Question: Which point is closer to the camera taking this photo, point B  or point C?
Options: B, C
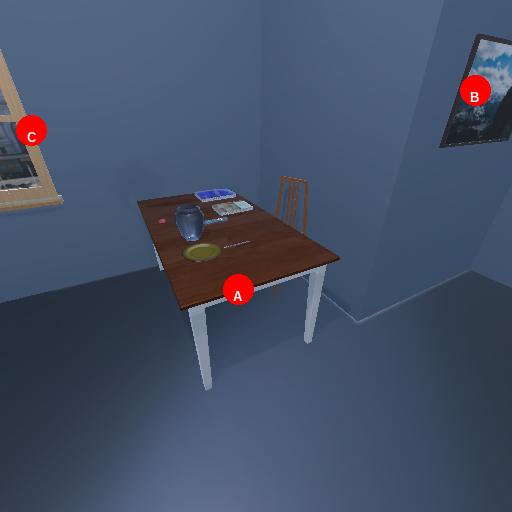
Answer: B